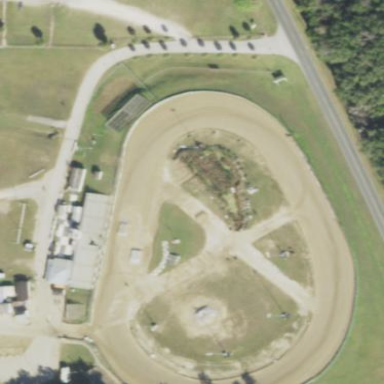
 mainly used for motor sprint car races."